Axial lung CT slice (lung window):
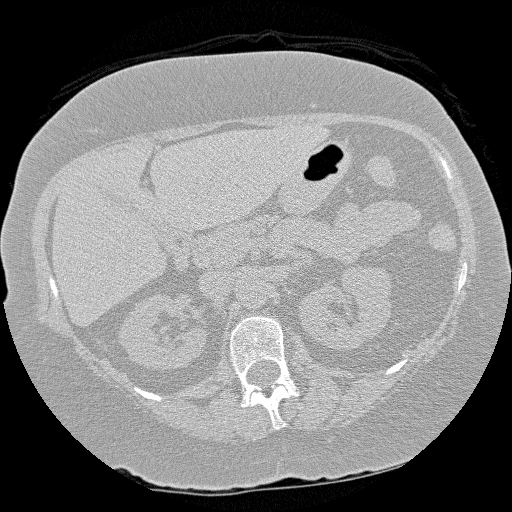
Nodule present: no